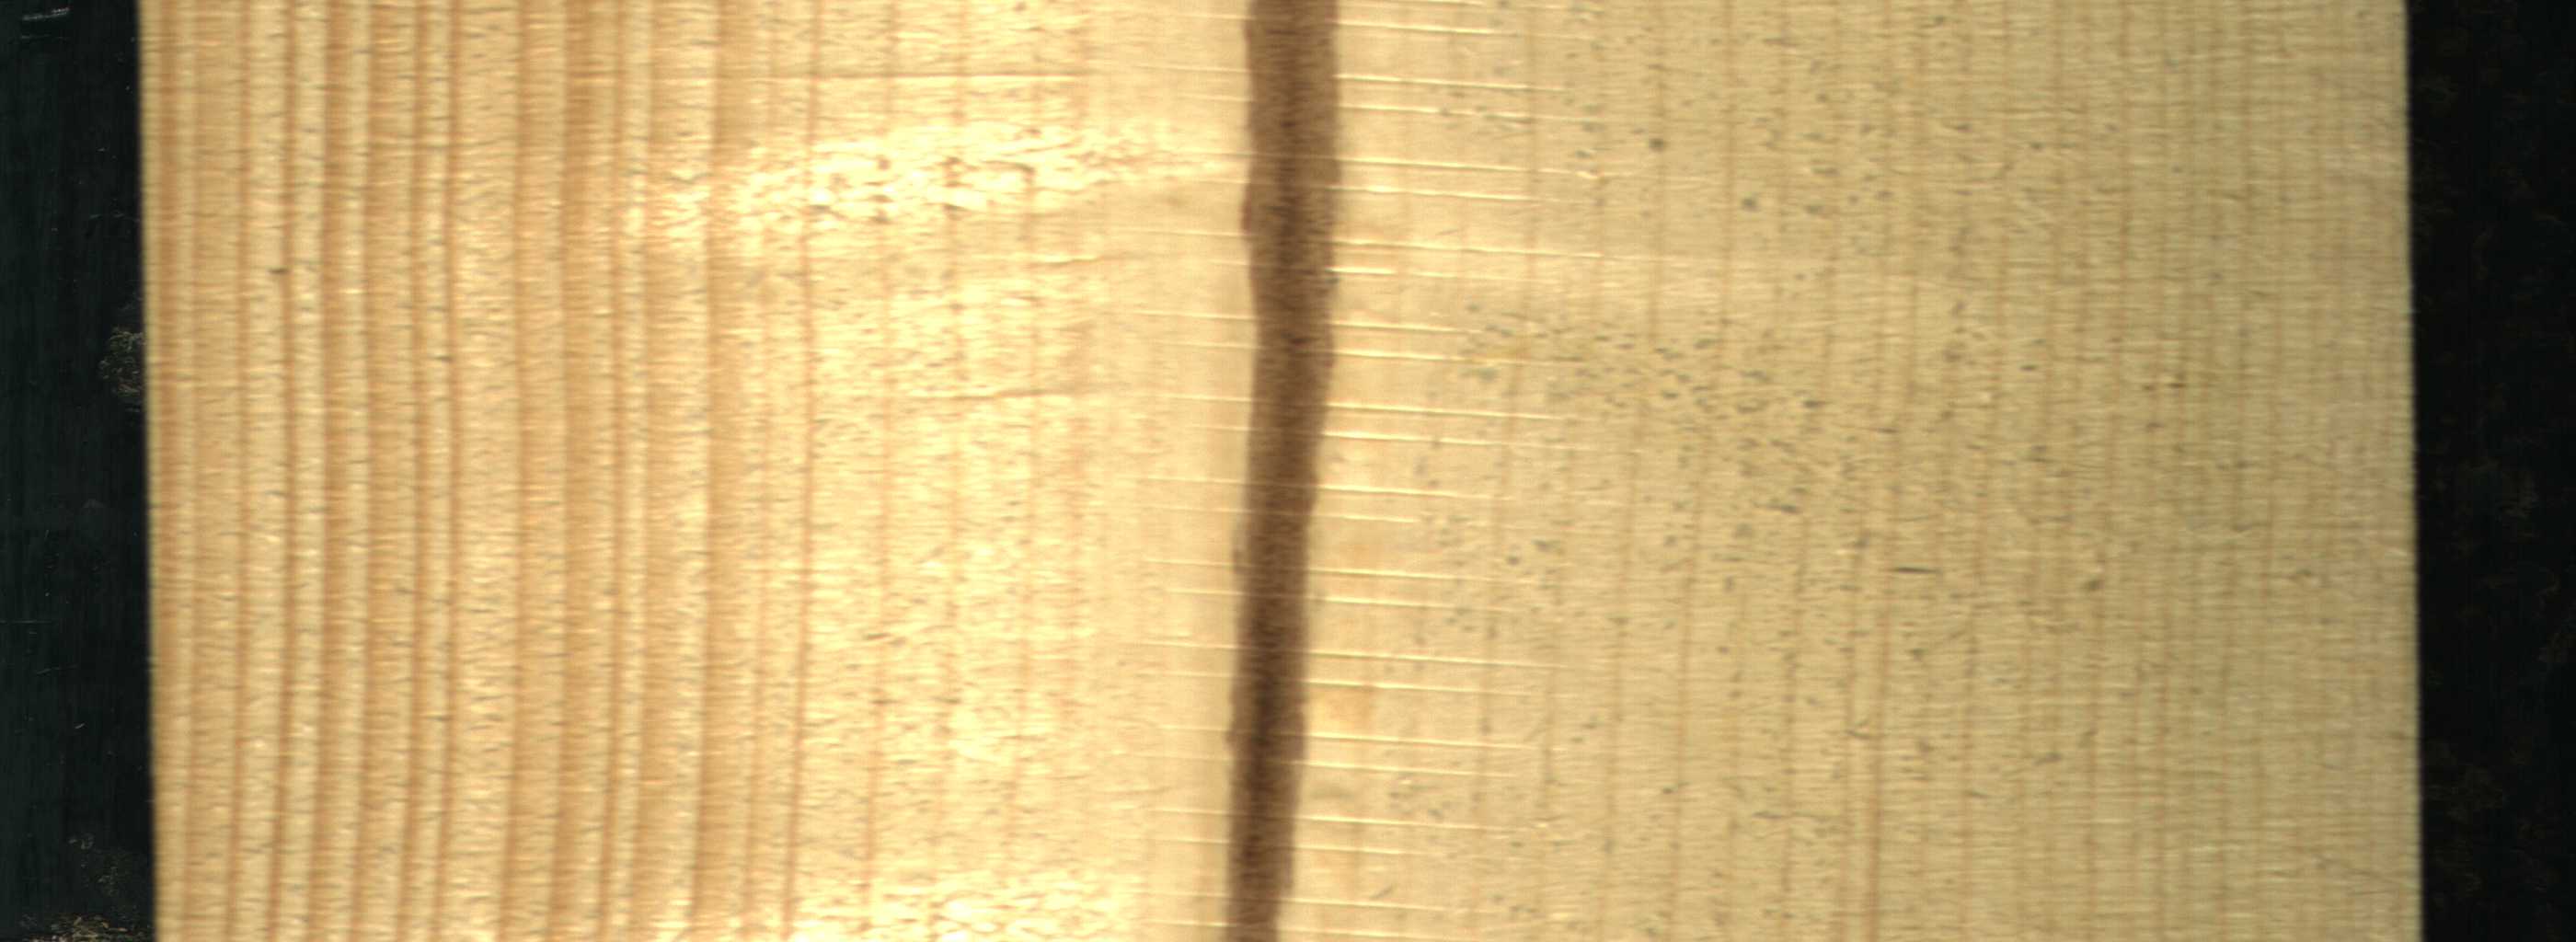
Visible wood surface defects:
Marrow